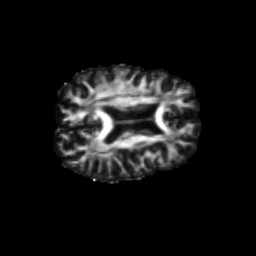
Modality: FA
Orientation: axial
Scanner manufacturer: siemens
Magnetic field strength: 3 T
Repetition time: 9.2 s
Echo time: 0.084 s